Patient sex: M
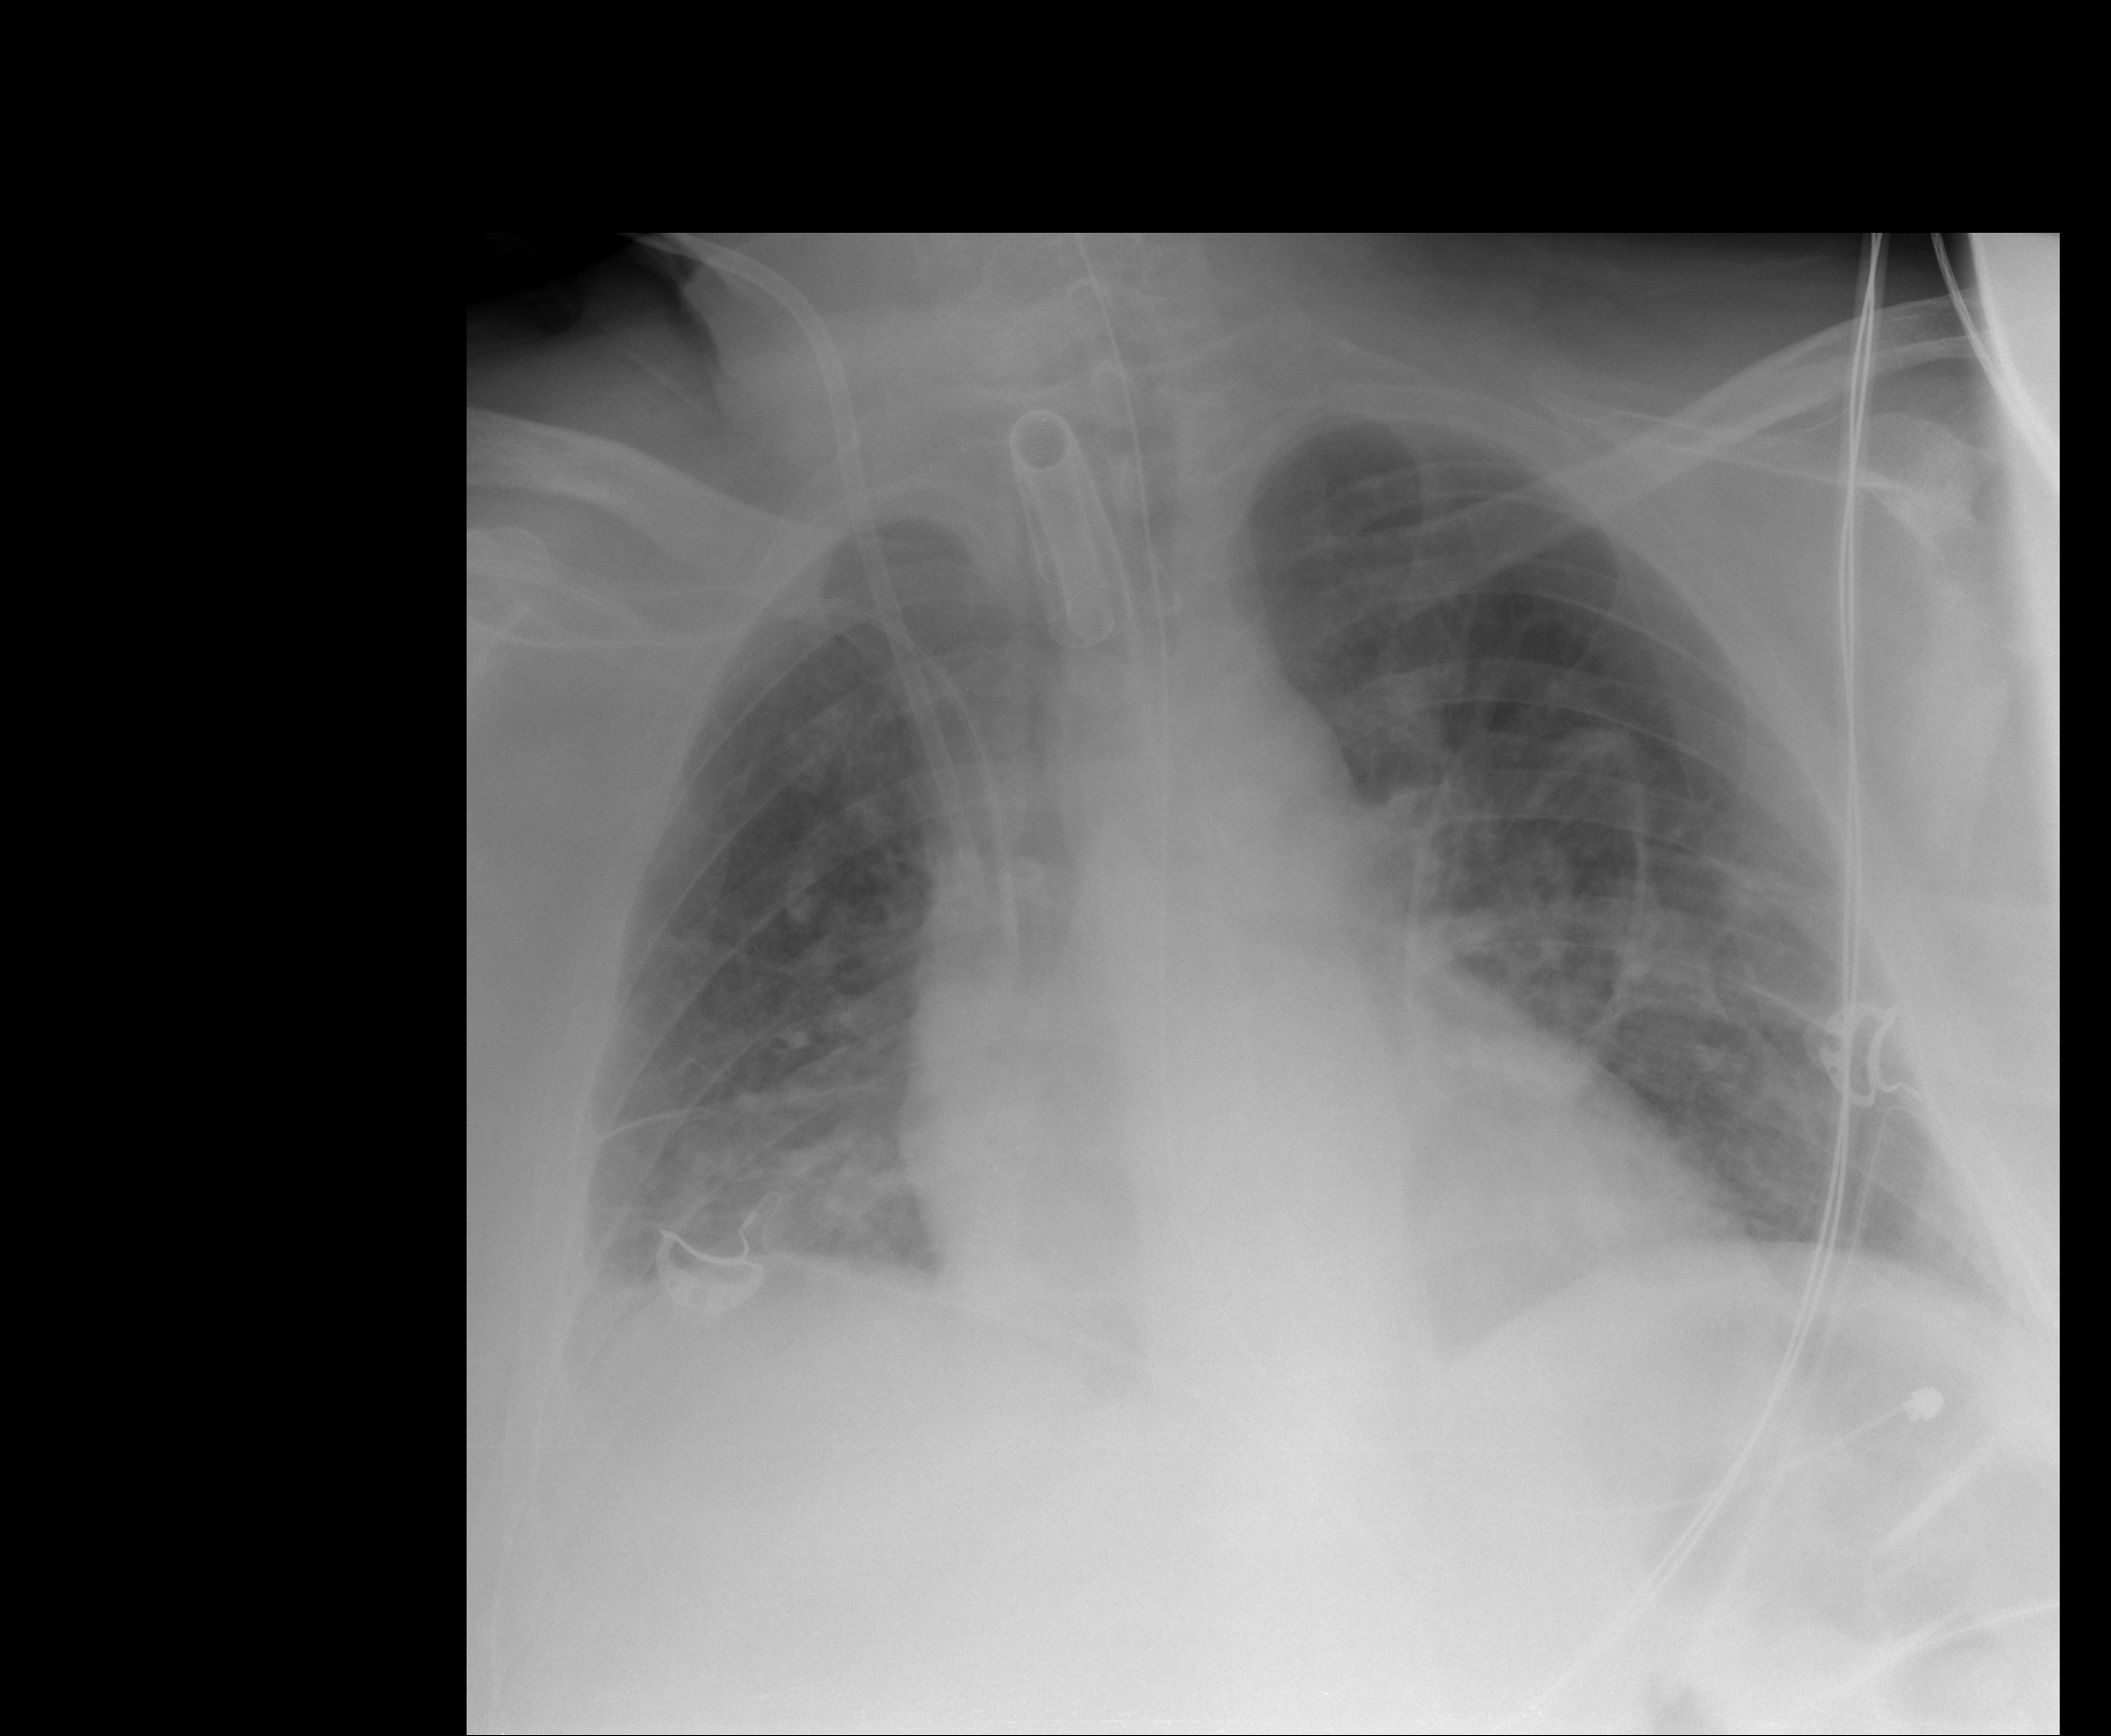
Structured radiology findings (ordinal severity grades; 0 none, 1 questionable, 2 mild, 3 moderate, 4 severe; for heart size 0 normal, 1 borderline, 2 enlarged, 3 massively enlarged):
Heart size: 0
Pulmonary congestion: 2
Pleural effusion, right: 2
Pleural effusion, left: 0
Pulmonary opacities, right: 2
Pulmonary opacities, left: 0
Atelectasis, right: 2
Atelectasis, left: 0